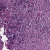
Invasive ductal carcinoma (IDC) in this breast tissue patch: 0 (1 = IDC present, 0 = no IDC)